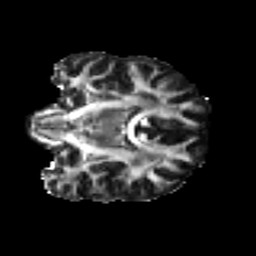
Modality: FA
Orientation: coronal
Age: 32
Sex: male
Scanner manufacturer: ge
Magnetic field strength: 3 T
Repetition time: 7.8 s
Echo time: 0.0606 s